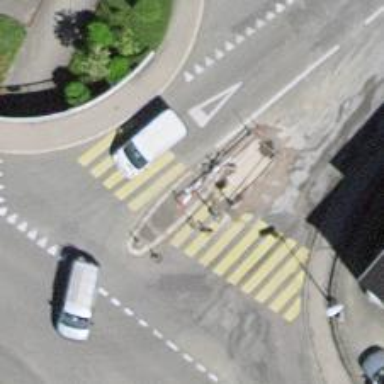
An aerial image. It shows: Marked crossing with zebra sign and island in the middle.